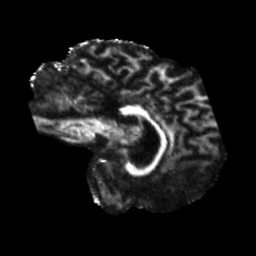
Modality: FA
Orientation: sagittal
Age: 45
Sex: male
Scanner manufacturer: siemens
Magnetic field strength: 3 T
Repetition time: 5.25 s
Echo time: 0.08 s